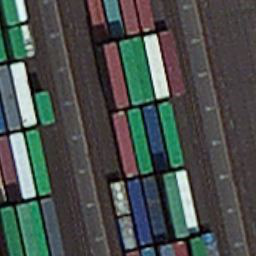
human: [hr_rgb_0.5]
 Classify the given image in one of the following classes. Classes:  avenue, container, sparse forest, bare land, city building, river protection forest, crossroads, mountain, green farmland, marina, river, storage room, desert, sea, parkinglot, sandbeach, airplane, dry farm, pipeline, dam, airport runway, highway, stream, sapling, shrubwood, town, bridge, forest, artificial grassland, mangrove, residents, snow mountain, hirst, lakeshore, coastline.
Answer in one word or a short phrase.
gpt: container